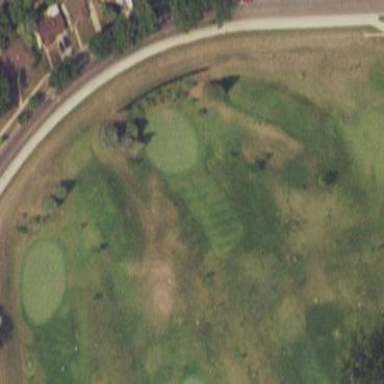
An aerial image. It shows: Grassy area designated for leisure activities. It is golf fairway utilized for the sport of golf.